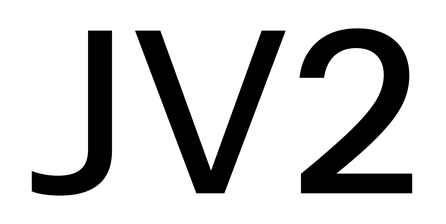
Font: InstrumentSans_Medium